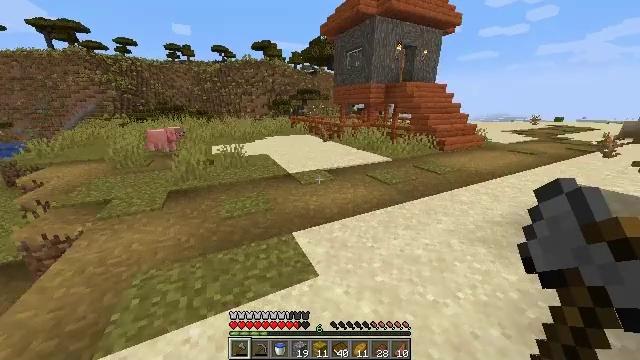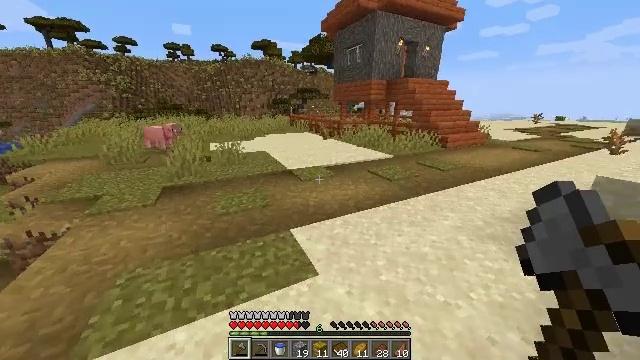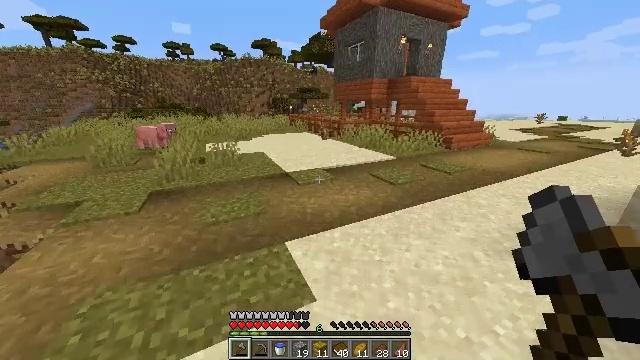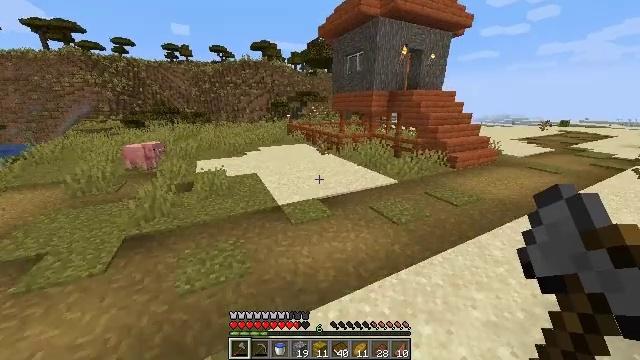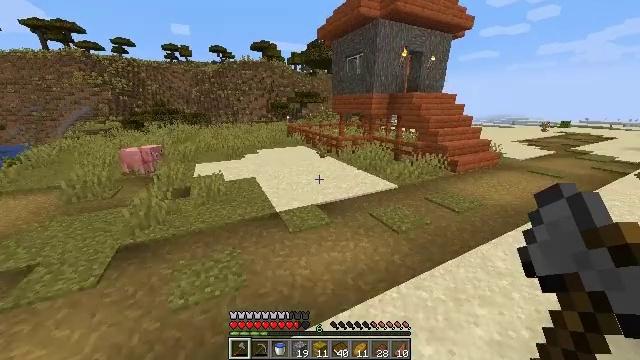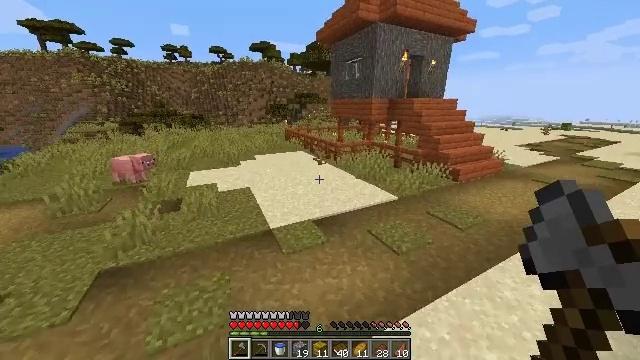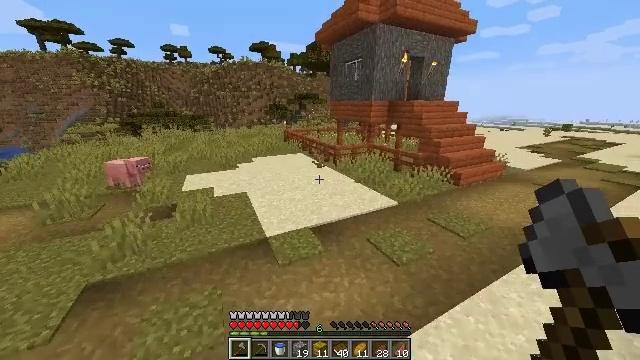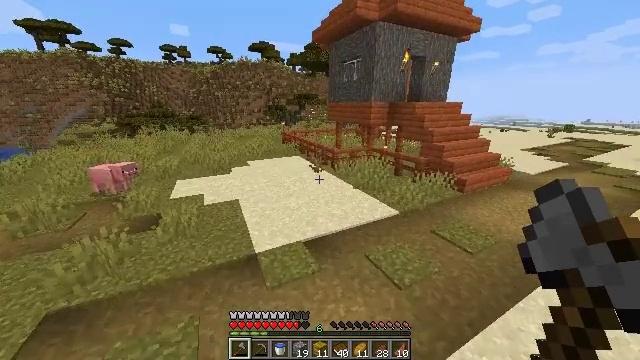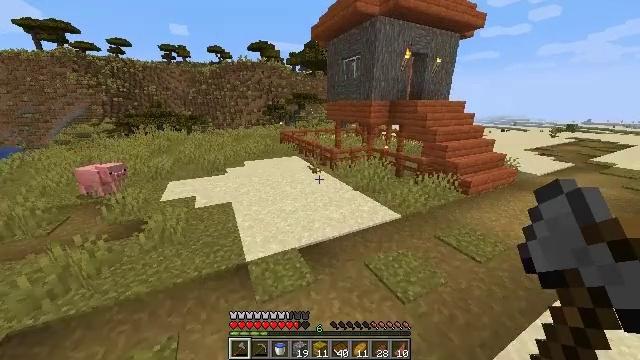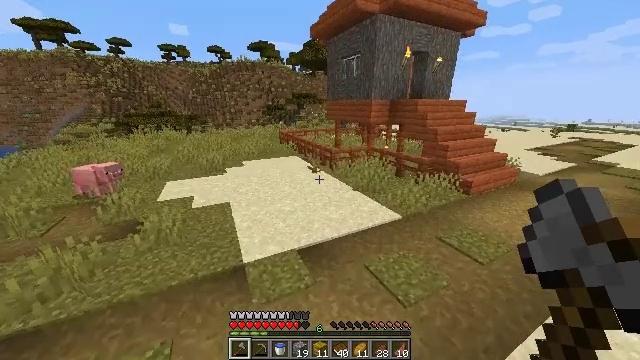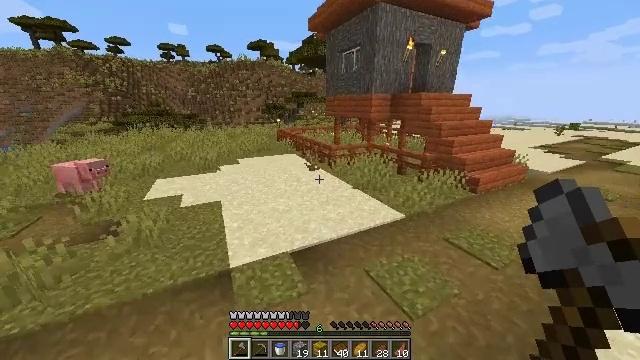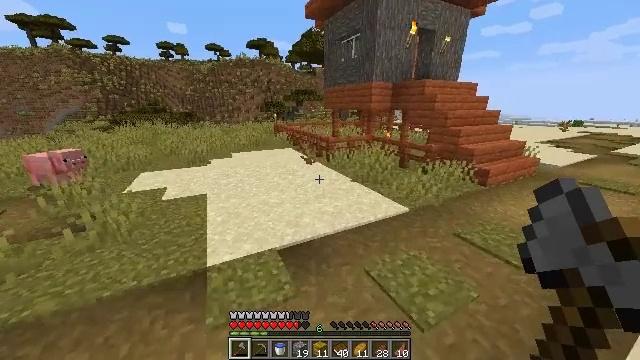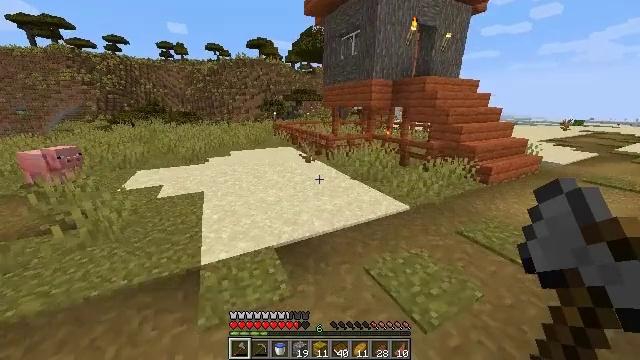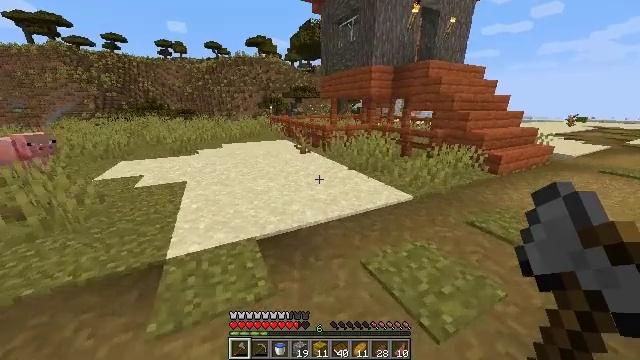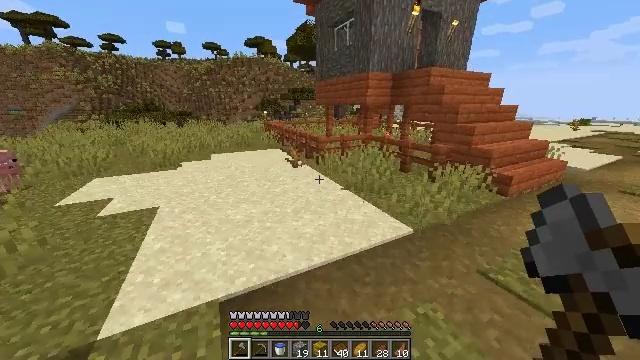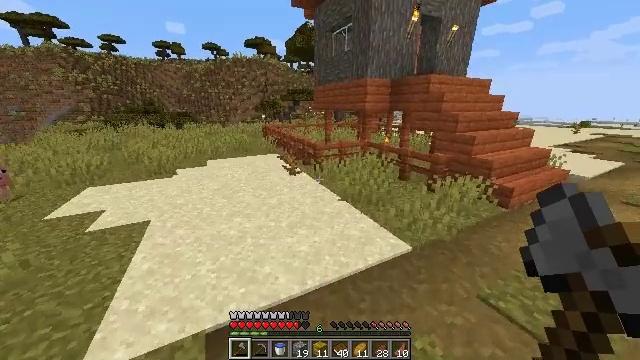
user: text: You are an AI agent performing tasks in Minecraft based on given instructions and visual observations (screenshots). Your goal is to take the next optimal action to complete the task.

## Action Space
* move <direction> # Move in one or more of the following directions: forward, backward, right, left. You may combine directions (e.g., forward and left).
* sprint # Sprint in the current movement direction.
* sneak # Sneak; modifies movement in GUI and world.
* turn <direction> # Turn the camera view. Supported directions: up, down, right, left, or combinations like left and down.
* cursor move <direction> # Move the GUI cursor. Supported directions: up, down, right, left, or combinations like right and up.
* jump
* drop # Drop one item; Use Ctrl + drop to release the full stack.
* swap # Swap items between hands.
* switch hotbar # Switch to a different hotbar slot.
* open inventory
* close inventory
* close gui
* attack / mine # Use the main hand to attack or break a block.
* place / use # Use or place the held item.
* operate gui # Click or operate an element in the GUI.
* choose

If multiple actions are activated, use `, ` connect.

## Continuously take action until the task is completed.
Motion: motion action
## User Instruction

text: Break the acacia fence to collect it.
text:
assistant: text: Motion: move forward, sprint, jump
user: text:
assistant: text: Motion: move forward and move right, sprint, jump
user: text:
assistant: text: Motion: move forward and move right, sprint, jump
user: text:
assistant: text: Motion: move forward and move right, sprint, jump
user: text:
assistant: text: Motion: move forward and move right, sprint, jump
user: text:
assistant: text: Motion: move forward, sprint, jump
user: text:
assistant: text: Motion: move forward, sprint, jump
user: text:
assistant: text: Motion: move forward, sprint, jump
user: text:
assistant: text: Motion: move forward, sprint, jump
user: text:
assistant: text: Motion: move forward and move right, sprint, jump
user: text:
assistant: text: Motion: move forward and move right, sprint, jump
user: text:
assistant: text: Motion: move forward and move right, sprint, jump
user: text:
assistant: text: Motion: move forward and move right, sprint, jump
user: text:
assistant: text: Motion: move forward and move right, sprint, jump
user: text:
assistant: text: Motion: move forward and move right, sprint, jump
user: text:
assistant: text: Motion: move forward and move right, sprint, jump
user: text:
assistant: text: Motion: move forward and move right, sprint, jump
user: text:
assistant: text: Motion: move forward and move right, sprint, jump
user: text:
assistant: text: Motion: move forward and move right, sprint, jump
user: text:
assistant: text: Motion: move forward and move right, sprint, jump
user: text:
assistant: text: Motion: move forward and move right, sprint, jump
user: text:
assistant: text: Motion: move right, sprint, jump
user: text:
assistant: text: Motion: move right
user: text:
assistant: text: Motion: move right
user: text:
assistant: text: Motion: move right
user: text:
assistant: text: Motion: move right, turn left and up
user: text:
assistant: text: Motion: move right, turn left and up
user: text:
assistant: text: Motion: move right, turn left and up
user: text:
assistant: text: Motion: move right, turn left and up
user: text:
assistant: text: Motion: move right, turn left and up